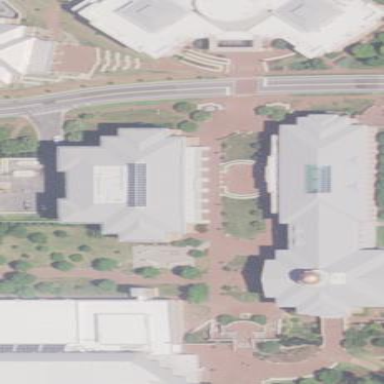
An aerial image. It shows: University building.